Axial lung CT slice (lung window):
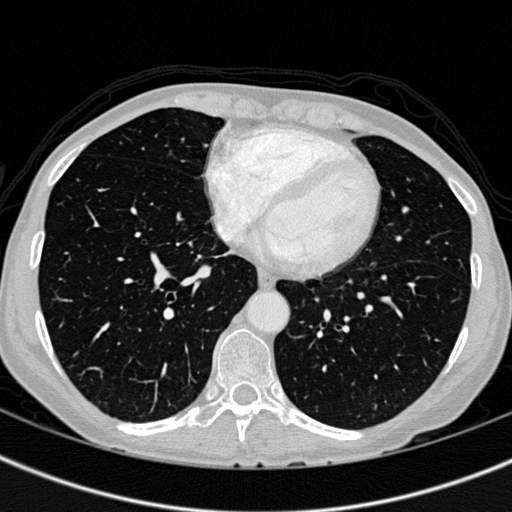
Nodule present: no